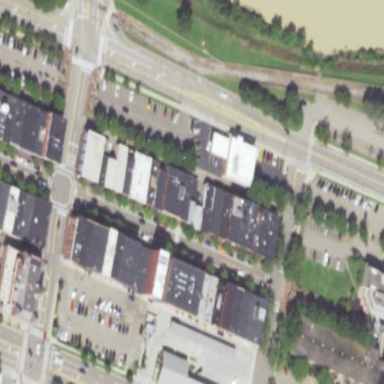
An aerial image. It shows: Retail building.